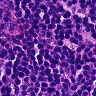
Metastatic tissue present: no